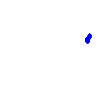
Particle: electron